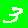
Digit: 3